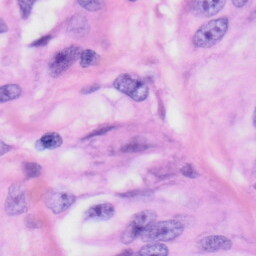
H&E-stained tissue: Skin